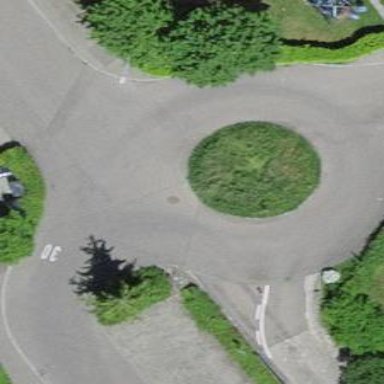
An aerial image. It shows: Residential road with asphalt surface leading to roundabout.